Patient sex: M
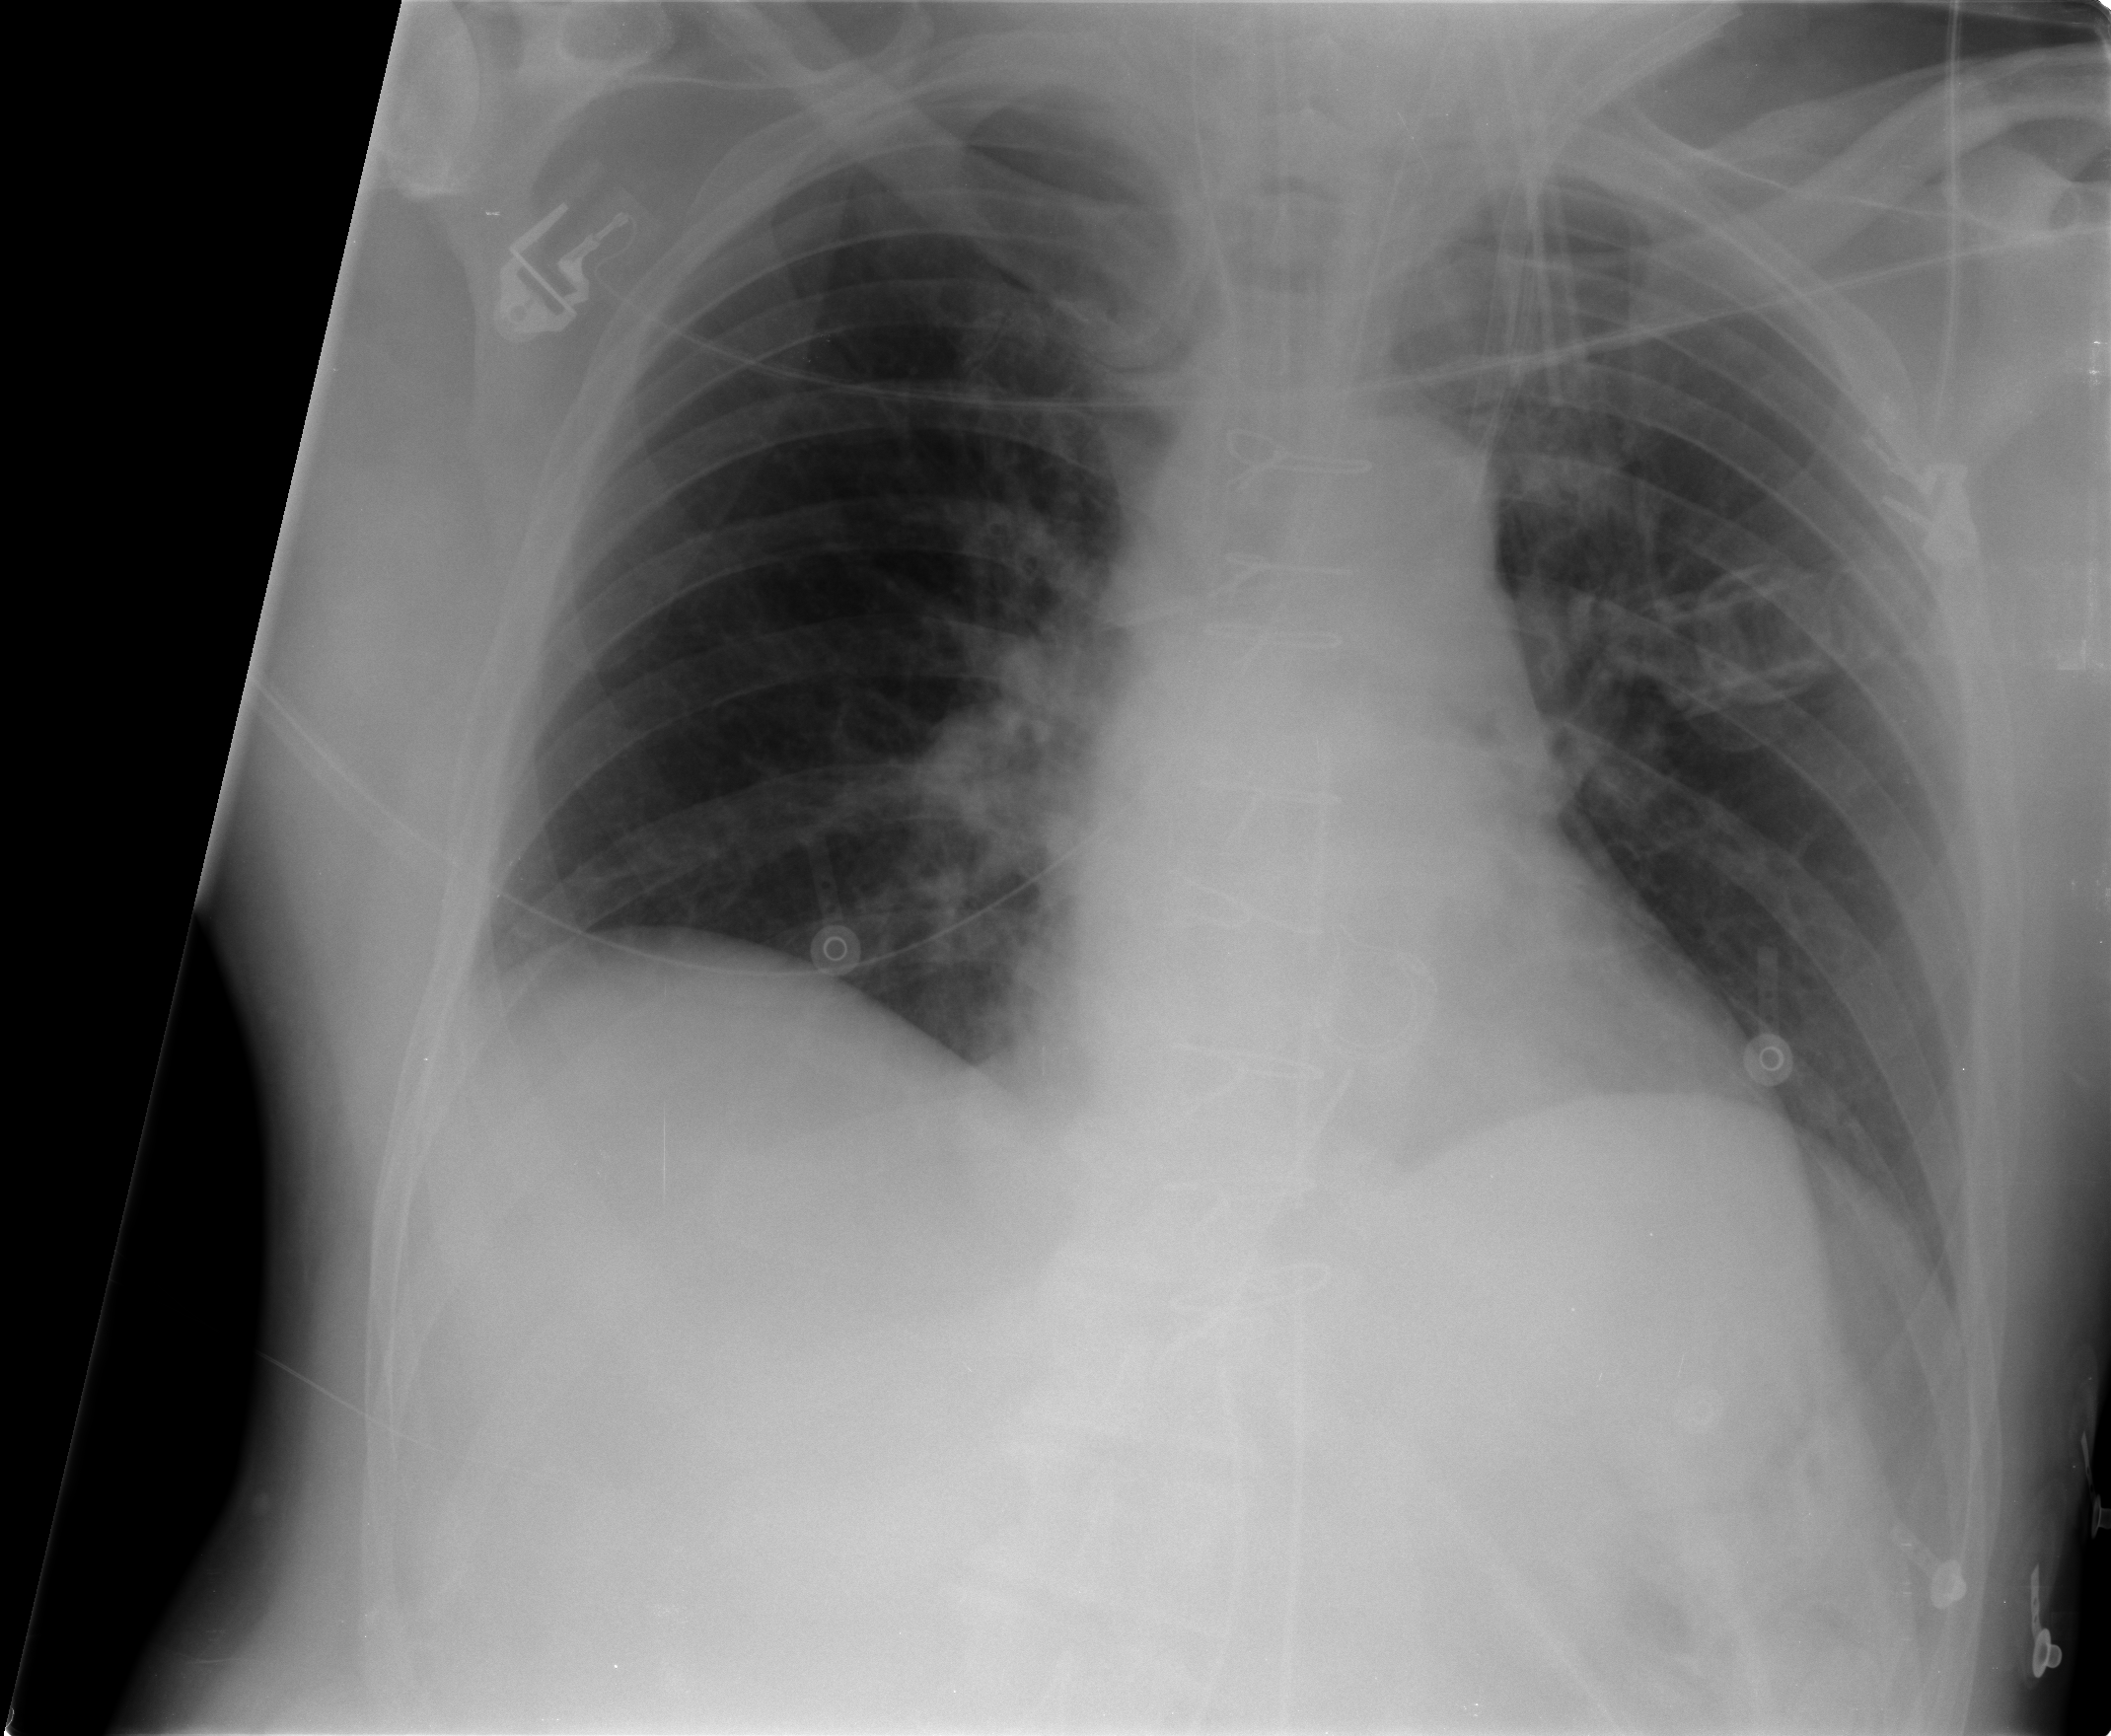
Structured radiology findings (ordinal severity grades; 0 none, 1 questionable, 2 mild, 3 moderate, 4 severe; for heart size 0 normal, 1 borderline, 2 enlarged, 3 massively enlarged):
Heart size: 0
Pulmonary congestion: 1
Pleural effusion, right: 0
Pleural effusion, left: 0
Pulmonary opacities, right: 0
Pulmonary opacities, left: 0
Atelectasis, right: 1
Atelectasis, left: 0